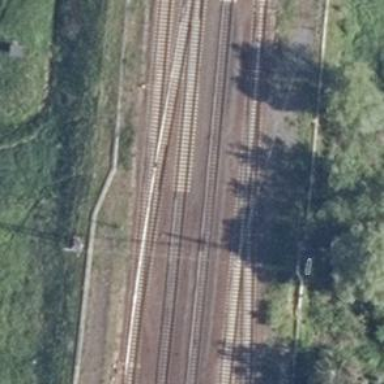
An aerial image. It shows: Siding railway line with electrified contact line for the trains.